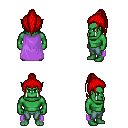
a pixel art fantasy rpg character, male body template, orc, green skin, lavender cape, teal pants, red long topknot hairstyle, four views (front, back, left, right), 2x2 character sprite sheet, small pixel art, hard edges, no anti-aliasing